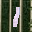
Label: 1